Field crop: maize
Growth stage: 2
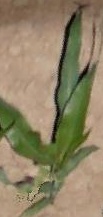
Species: maize